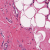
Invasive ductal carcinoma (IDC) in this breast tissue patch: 0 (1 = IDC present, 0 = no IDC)